Interaction volume radius: 10 \u00c5
Interaction volume height: 25 \u00c5
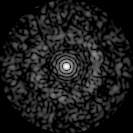
Disorder parameter: 0.8275